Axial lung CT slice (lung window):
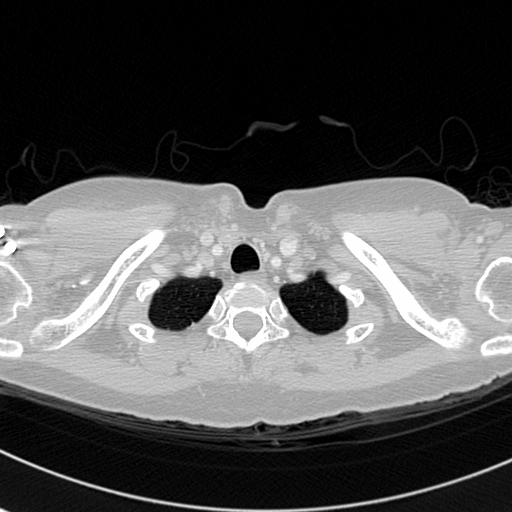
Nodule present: no